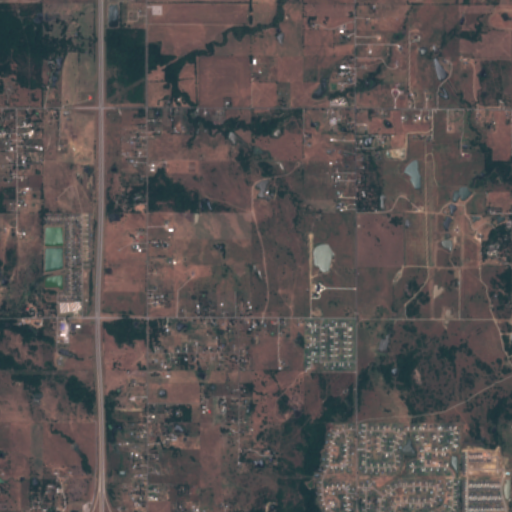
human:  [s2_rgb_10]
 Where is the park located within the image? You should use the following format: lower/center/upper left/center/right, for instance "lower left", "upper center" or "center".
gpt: The park is located in the upper left of the image.
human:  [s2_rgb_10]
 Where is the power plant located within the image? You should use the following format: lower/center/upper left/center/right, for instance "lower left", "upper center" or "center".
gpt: There is no power plant in the image.